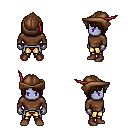
a pixel art fantasy rpg character, male body template, dark elf, purple skin, brown long-sleeve shirt, gold greaves, brown pageboy hairstyle, leather cap, metal gloves, brown shoes, four views (front, back, left, right), 2x2 character sprite sheet, small pixel art, hard edges, no anti-aliasing